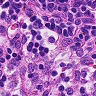
Metastatic tissue present: no